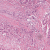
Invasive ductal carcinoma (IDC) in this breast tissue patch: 1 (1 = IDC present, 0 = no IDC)